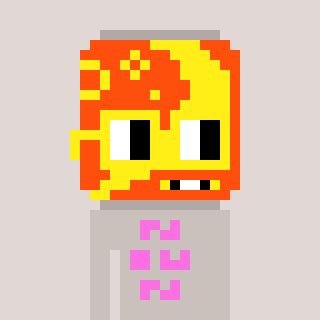
a pixel art character with square yellow glasses, a pop-shaped head and a foggrey-colored body on a warm background